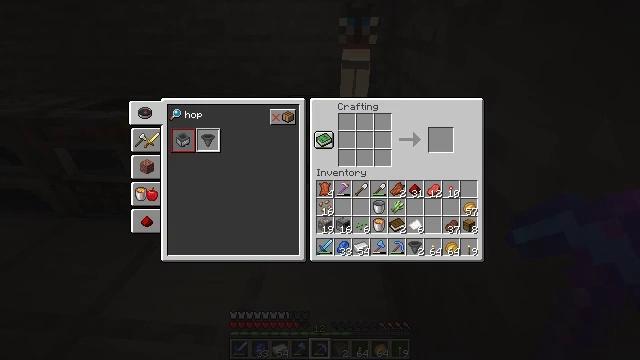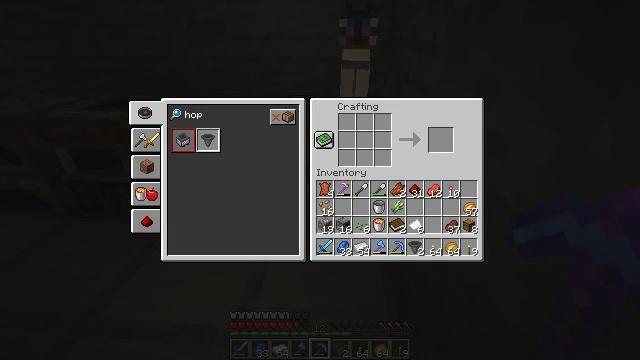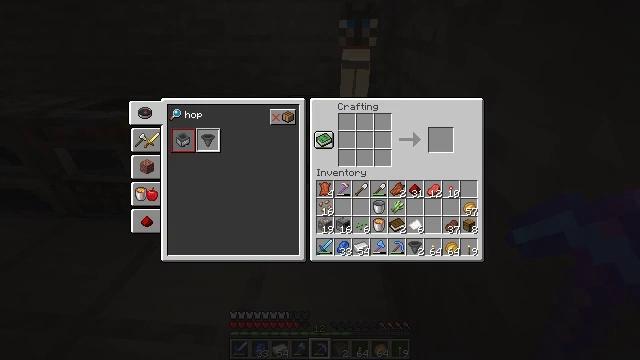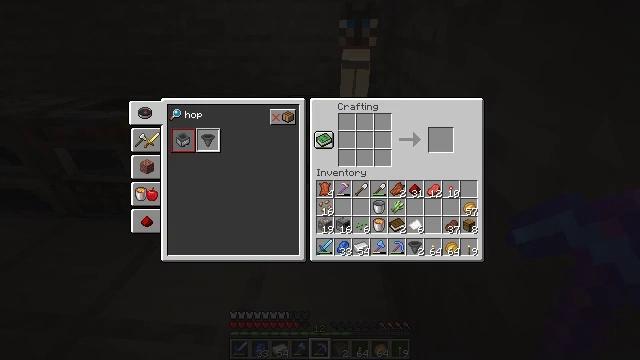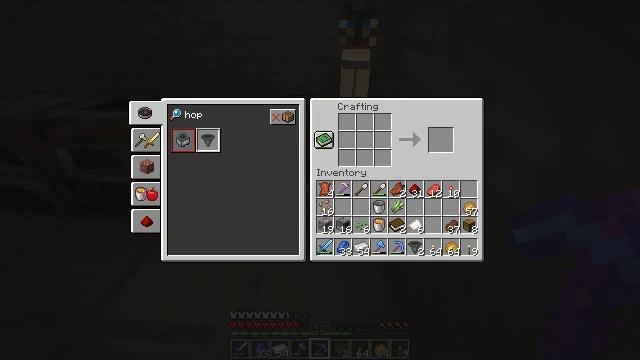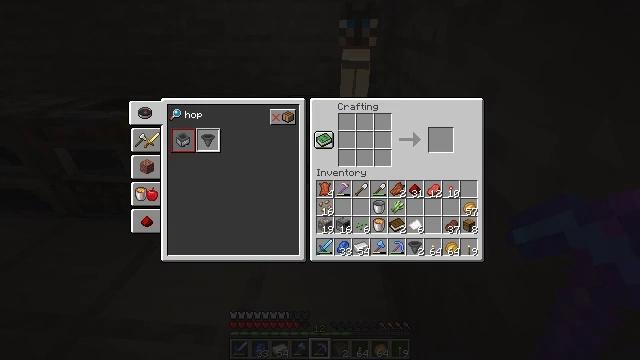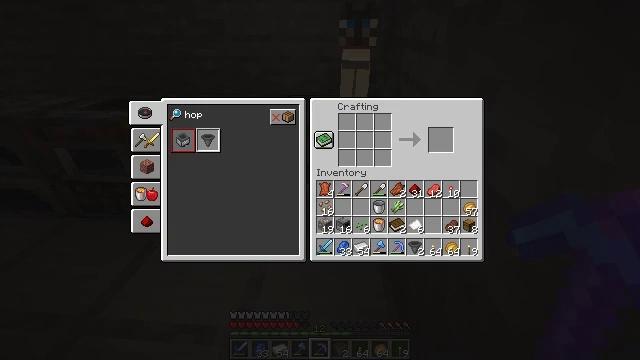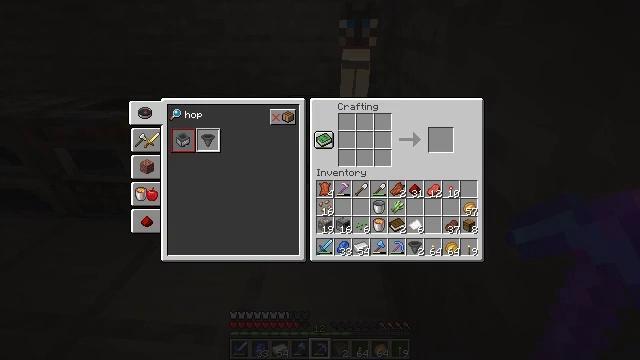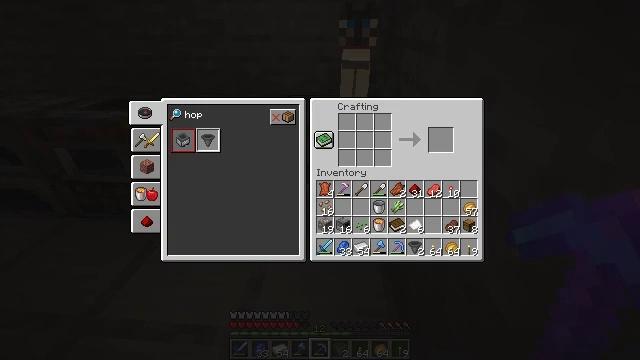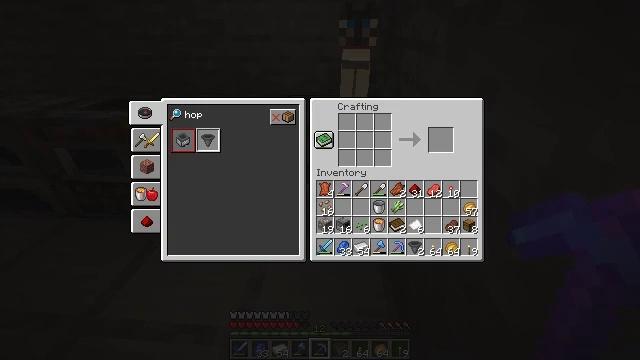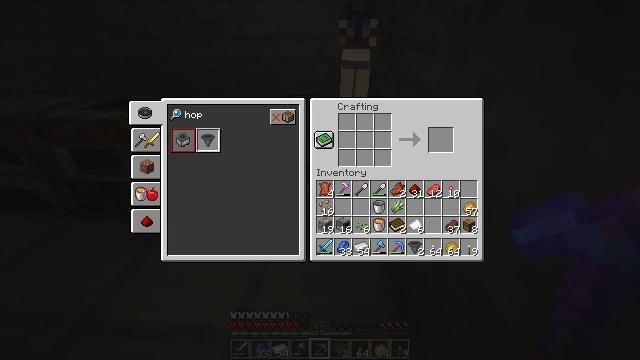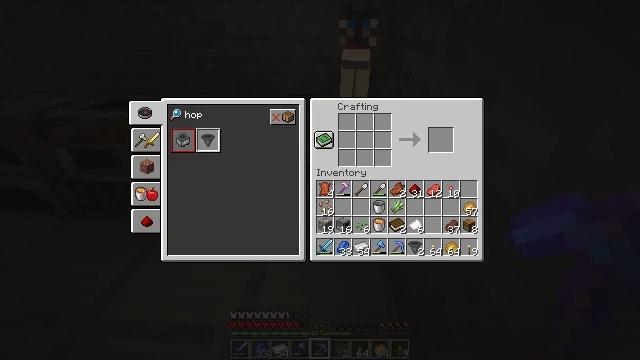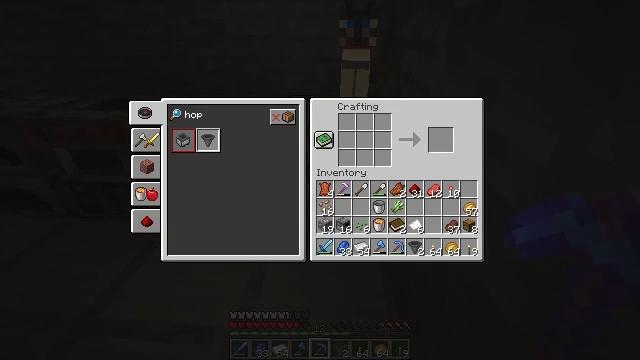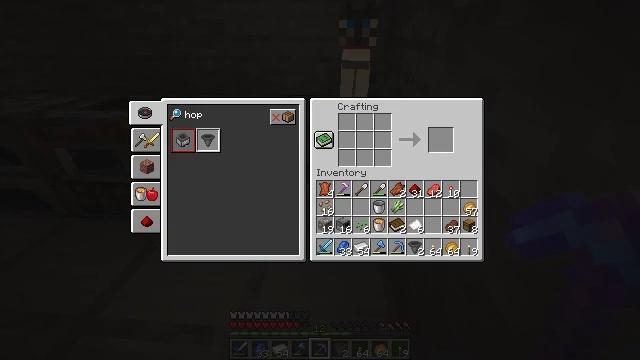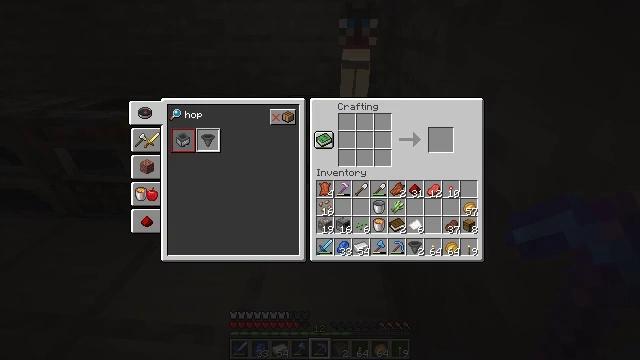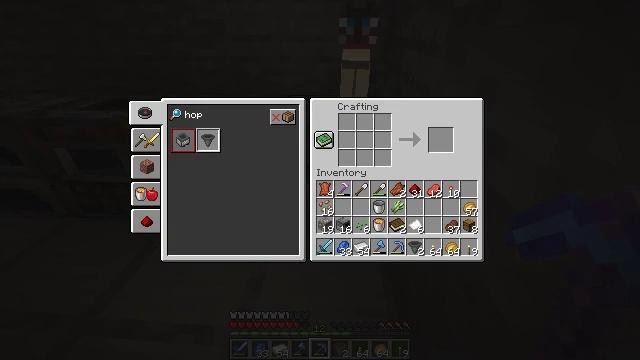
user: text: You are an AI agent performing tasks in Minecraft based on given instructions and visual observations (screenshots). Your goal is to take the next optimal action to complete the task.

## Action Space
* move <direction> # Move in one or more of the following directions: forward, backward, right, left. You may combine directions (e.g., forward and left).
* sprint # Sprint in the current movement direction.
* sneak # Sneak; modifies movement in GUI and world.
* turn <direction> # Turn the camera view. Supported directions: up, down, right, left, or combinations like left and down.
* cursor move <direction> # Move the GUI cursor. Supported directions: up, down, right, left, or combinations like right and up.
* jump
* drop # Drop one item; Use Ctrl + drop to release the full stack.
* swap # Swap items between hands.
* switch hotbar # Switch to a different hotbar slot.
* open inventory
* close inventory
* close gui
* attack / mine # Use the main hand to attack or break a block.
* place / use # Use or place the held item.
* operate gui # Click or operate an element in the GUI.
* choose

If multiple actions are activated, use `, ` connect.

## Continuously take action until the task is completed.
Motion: motion action
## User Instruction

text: Put iron ingots in the crafting grid to craft a minecart.
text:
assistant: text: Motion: no_op
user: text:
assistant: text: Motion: no_op
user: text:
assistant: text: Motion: no_op
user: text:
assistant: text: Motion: no_op
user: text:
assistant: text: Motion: no_op
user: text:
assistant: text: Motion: no_op
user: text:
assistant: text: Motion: no_op
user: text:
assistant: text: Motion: no_op
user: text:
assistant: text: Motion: no_op
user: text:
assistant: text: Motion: turn left and down
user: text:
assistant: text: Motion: turn left and down
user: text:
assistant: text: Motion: turn left and down
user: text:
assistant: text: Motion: turn left and down
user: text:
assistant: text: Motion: no_op
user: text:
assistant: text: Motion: no_op
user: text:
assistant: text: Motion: no_op
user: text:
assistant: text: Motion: no_op
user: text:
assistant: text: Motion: turn left
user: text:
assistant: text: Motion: turn left
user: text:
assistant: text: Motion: turn left and down
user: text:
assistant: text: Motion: turn left
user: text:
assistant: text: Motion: no_op
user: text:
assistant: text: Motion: no_op
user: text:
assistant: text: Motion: no_op
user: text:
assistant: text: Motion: turn left
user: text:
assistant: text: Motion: no_op
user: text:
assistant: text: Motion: no_op
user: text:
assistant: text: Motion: no_op
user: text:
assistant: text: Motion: no_op
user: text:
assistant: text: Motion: attack / mine